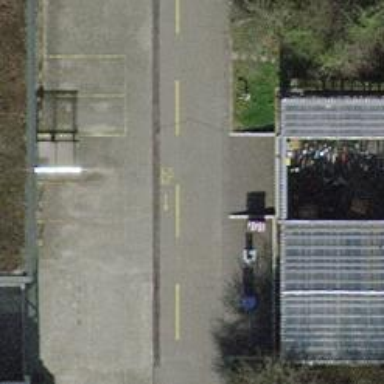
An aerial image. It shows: Bicycle repair station.